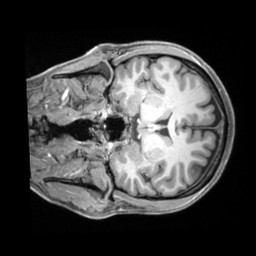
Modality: T1w
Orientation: coronal
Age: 33
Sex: female
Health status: ill
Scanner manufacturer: siemens
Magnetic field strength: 3 T
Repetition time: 2.2 s
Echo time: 0.00218 s